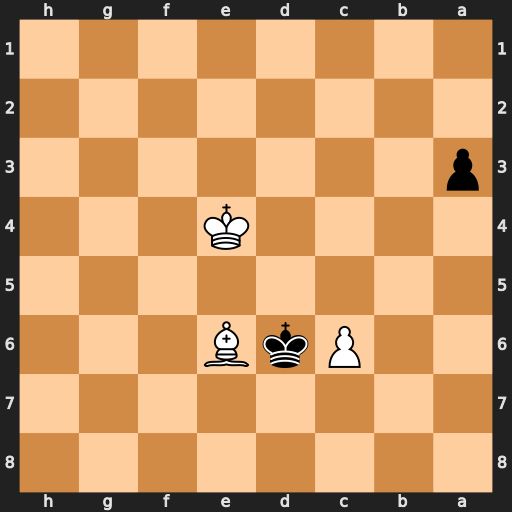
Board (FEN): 8/8/2PkB3/8/4K3/p7/8/8
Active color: b
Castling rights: -
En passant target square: -
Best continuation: Kxe6 Kd3 a2 c7 Kd7 c8=Q+ Kxc8